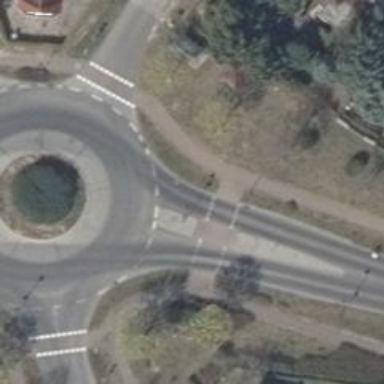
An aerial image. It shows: Road with "give way" sign.